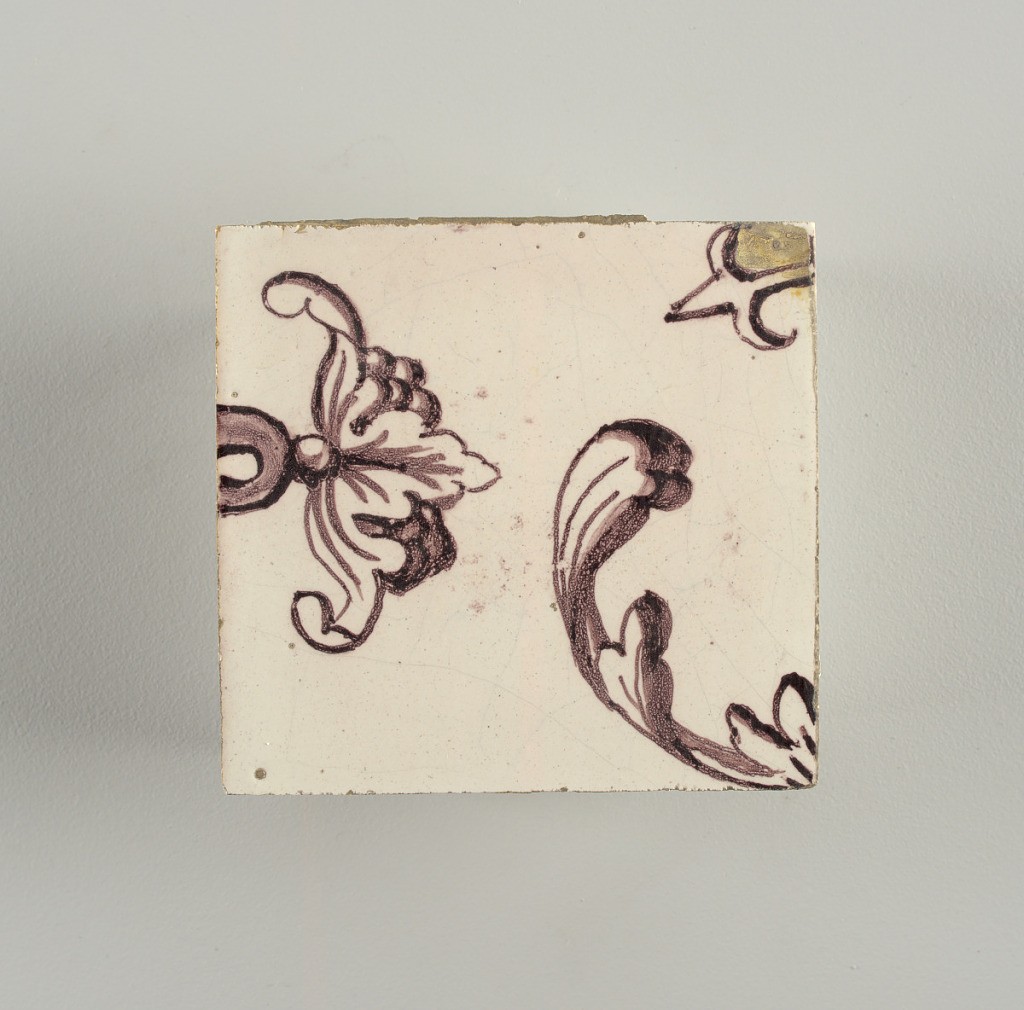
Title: Panel
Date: ca. 1725
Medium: Tin-glazed earthenware, underglaze manganese decoration
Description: Tile from upright rectangular panel of tiles; dark purple (manganese) on white ground showing arched framework; oval cartouche bearing double monogram (probably Lubert Adolf Torck), supported by pair of nude amors; pair of small amors holding crown above, borne by pair of female terms; surrounded by leafscrolls and foliations, with pair of flower-filled urns; top center, lunetted amor's head pendented with rosetted lattice cartouche.

To be used in Rozendaal Castel. Intended to be viewed inset into a wall- indicated by the inclusion of a trompe-l'oeil marbleized edge that surrounds three sides of the panel.